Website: macys
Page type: customer-info-address
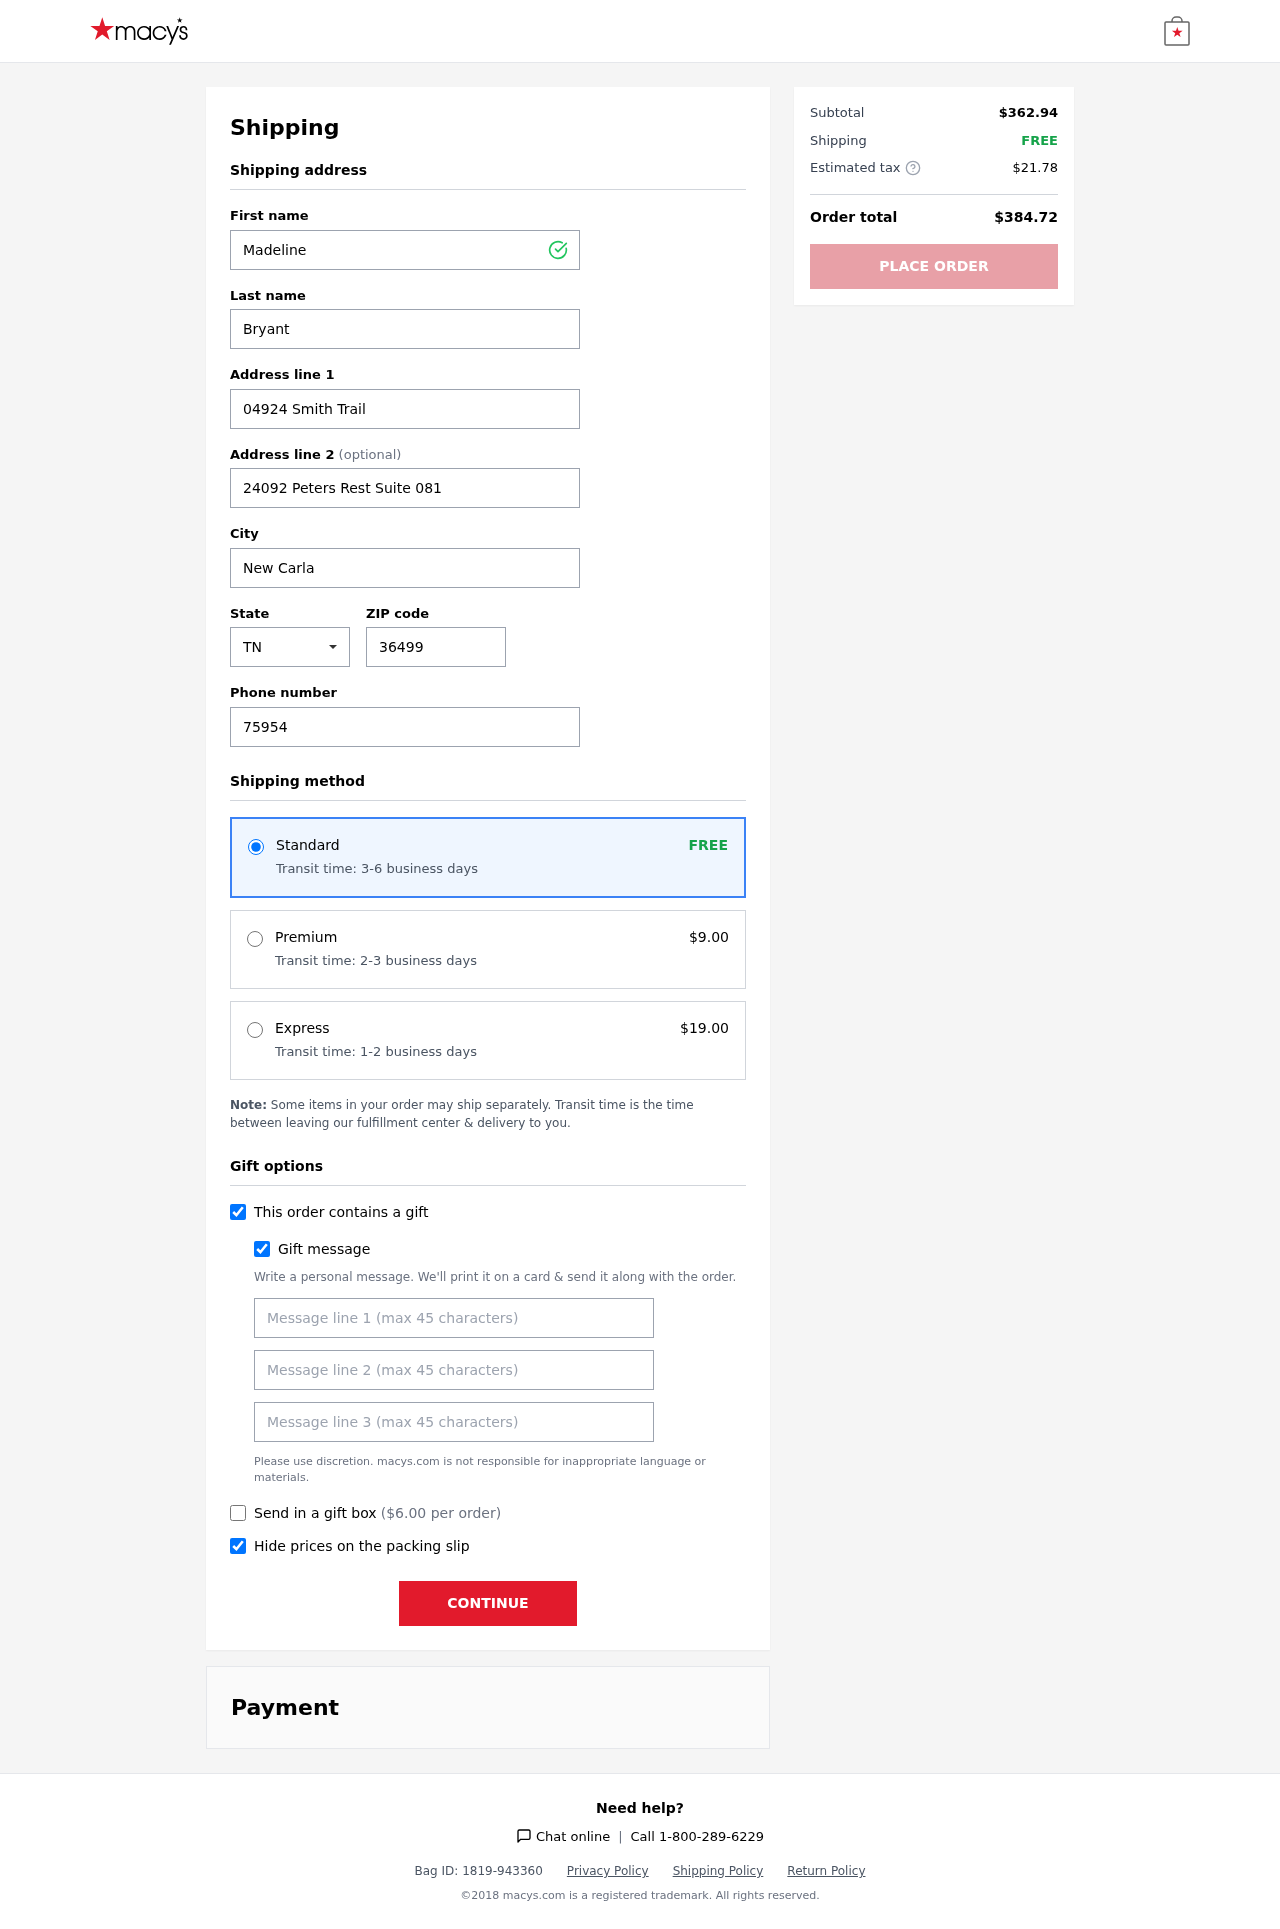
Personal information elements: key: PII_CITY
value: New Carla
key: PII_FIRSTNAME
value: Madeline
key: PII_GIFT_MESSAGE
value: Hey Michael, I thought you’d enjoy these new sandals for those sunny days ahead! Can’t wait to see you rock them on our next outing. Hope they bring a little extra joy to your summer!  Madeline
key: PII_LASTNAME
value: Bryant
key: PII_PHONE
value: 7595416465
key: PII_POSTCODE
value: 36499
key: PII_STATE_ABBR
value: TN
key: PII_STREET
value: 04924 Smith Trail
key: PII_STREET2
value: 24092 Peters Rest Suite 081
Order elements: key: ORDER_SHIPPING_STANDARD
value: FREE
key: ORDER_SHIPPING_STANDARD_TIME
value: Transit time: 3-6 business days
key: ORDER_SHIPPING_PREMIUM
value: $9.00
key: ORDER_SHIPPING_PREMIUM_TIME
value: Transit time: 2-3 business days
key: ORDER_SHIPPING_EXPRESS
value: $19.00
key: ORDER_SHIPPING_EXPRESS_TIME
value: Transit time: 1-2 business days
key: ORDER_GIFT_BOX_FEE
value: $6.00
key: ORDER_SUBTOTAL
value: $362.94
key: ORDER_SHIPPING_COST
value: FREE
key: ORDER_TAX
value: $21.78
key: ORDER_TOTAL
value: $384.72